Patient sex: M
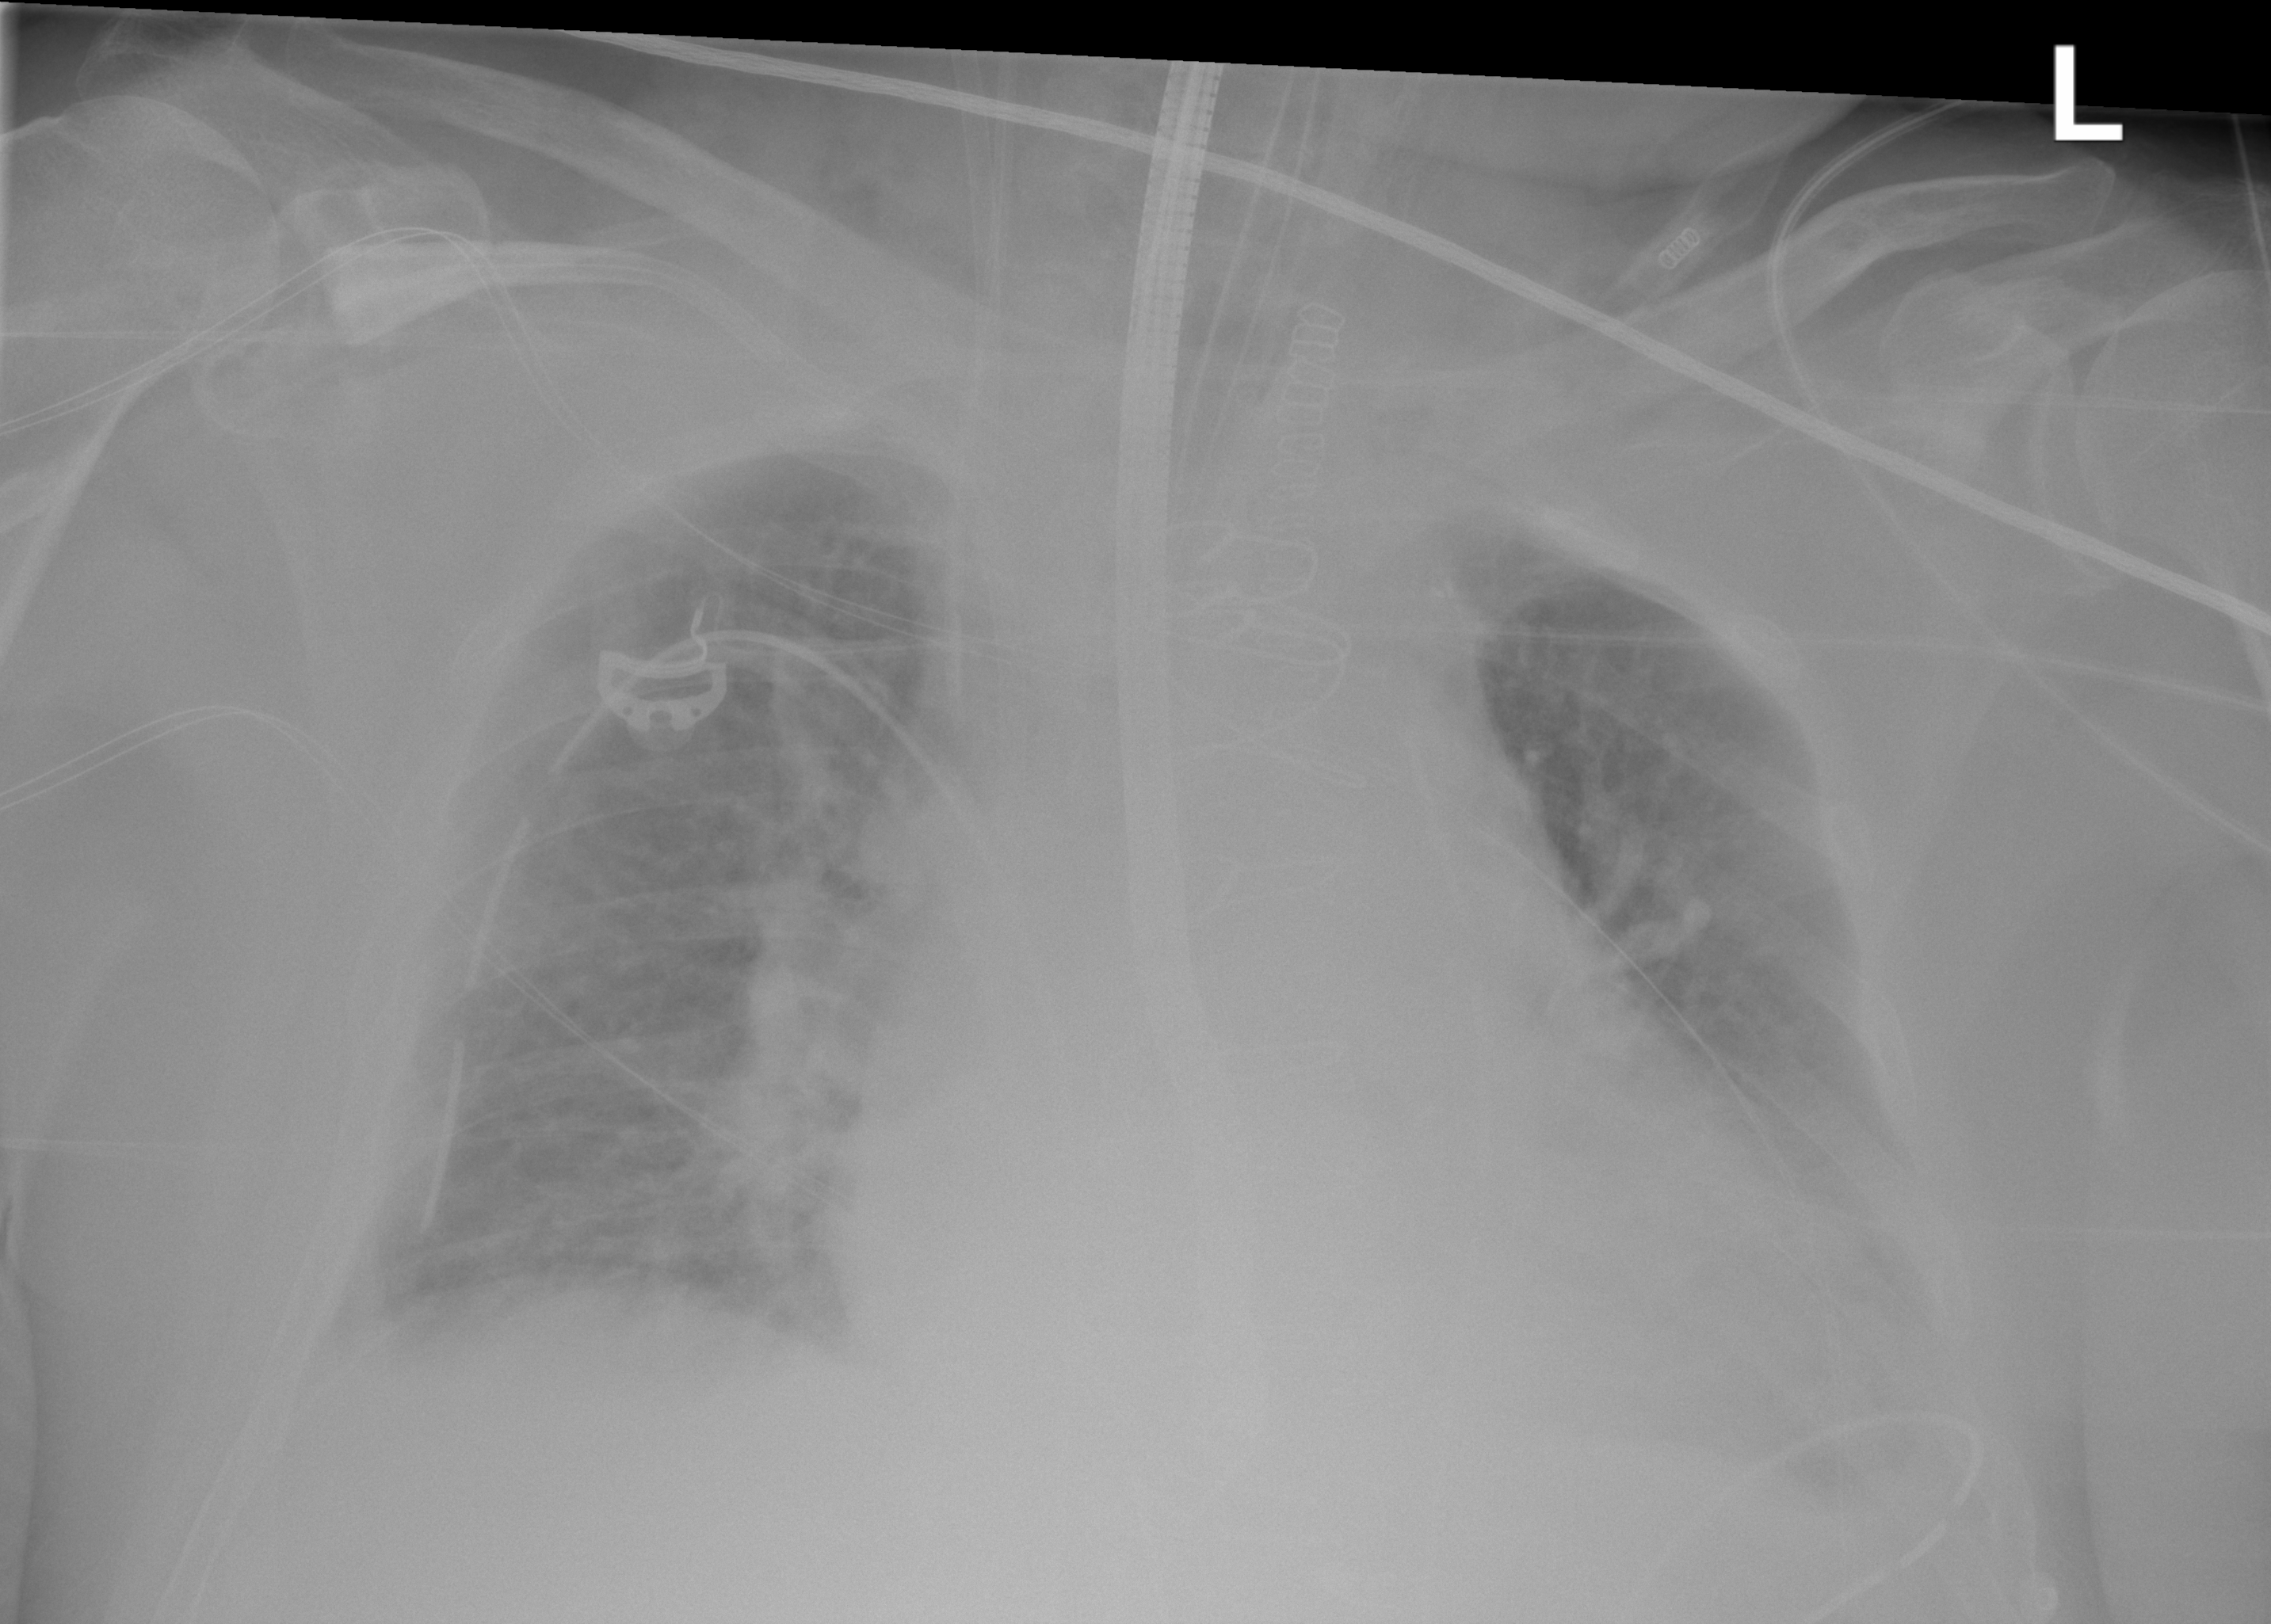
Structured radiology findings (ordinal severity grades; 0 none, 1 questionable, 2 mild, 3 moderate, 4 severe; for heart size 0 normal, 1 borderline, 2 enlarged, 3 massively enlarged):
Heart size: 3
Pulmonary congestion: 3
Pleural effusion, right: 0
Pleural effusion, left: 3
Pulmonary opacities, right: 0
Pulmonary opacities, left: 0
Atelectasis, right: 2
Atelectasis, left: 2